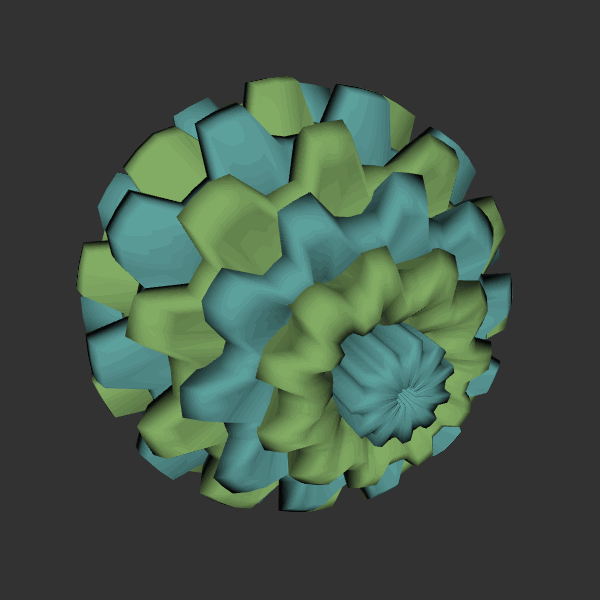
Background: dark